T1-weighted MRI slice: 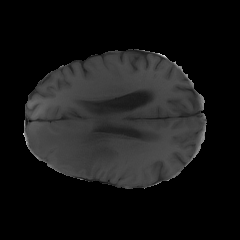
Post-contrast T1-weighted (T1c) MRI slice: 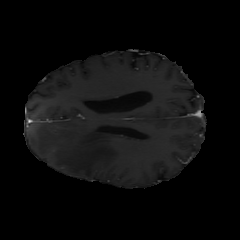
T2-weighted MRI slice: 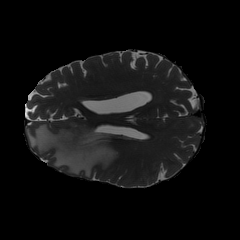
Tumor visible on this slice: yes